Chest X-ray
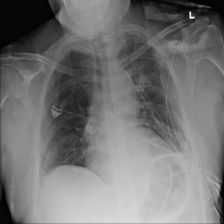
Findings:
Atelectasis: positive
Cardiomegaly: negative
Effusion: positive
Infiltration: negative
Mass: negative
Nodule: positive
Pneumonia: negative
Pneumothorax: negative
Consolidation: negative
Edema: negative
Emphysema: negative
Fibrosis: negative
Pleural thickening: negative
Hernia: negative